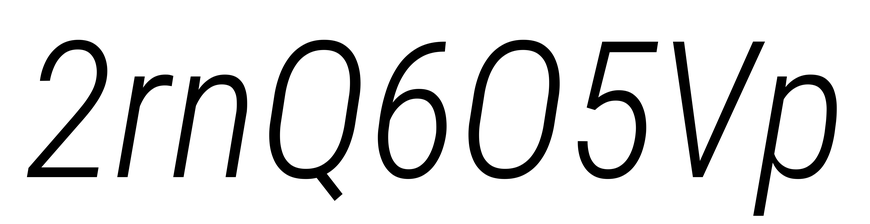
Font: Roboto-Italic_Condensed_Light_Italic